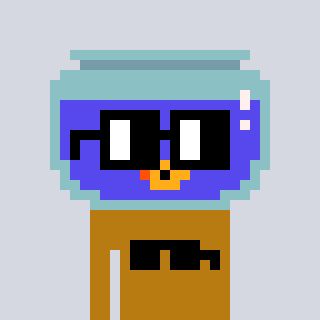
a pixel art character with square black glasses, a goldfish-shaped head and a gold-colored body on a cool background